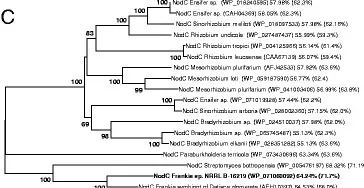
NodB.
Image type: chart (chart)